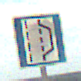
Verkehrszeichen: NothalteUndPannenbucht
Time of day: MorningAfternoon
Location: Outdoor (Beach)
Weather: PartlyCloudy
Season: NotSpecified
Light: Natural